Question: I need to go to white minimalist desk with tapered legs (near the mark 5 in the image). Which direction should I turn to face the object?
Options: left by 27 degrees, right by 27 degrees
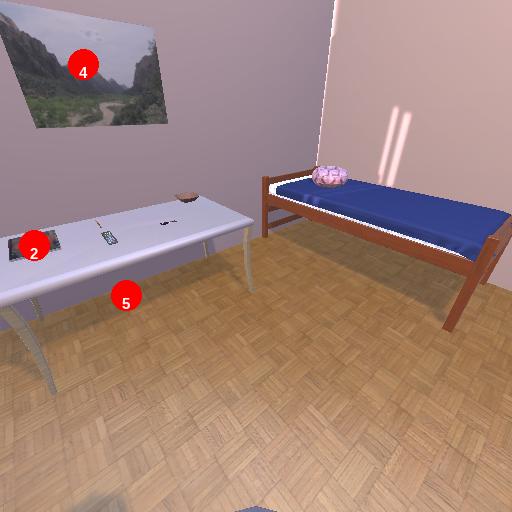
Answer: left by 27 degrees